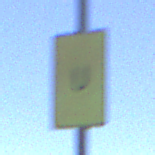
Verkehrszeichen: AnkuendigungOderFortsetzungUmleitungOhnePfeilsymbol
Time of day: Midday
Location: Outdoor (Nature)
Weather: Clear
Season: Summer
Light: Natural